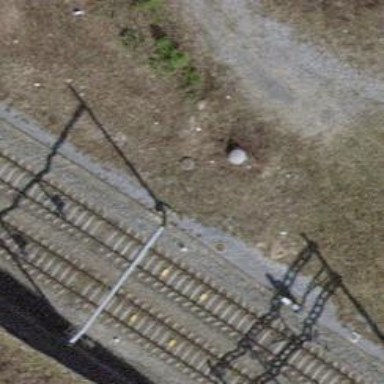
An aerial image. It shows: Railway signal.